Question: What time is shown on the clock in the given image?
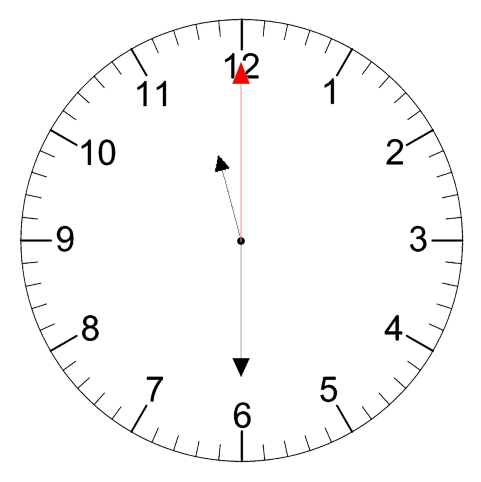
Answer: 11:30:00